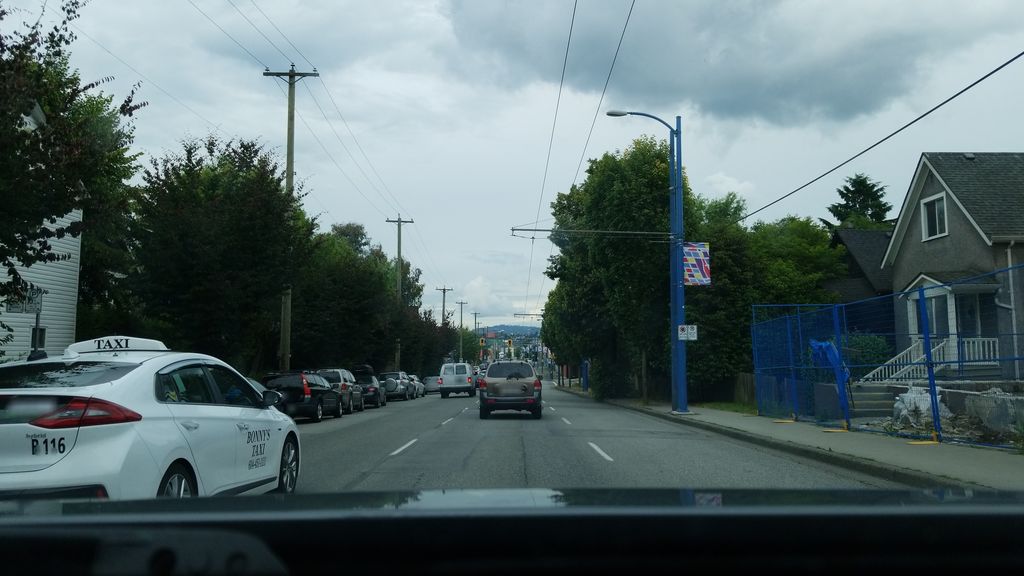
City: vancouver